Question: I have an app in rails and using devise for 'authentication', the following errors are shown instead route to 'sign_in' page
my route.rb content are:
'''
Blog::Application.routes.draw do
devise_for :users
resources :posts
get "home/index"
root :to => 'home#index'
end
'''

I not sure where i was wrong, it would be great if anyone can shows me where the errors is.Thanks
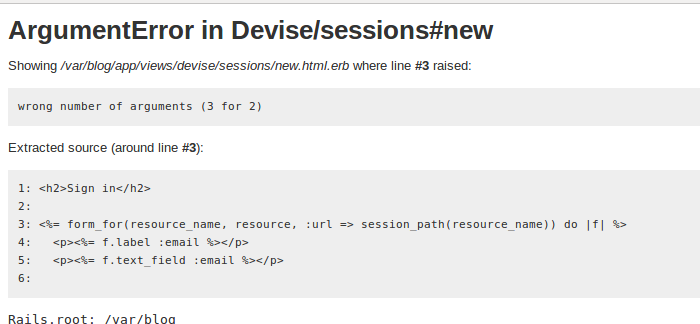
Answer: What is your use case for needing a 'SessionsController'? If it is only for signing out, you could simply create your own method that calls 'sign_out @user'.
Have a look at <URL> article and see if it answers your question.
Good luck!